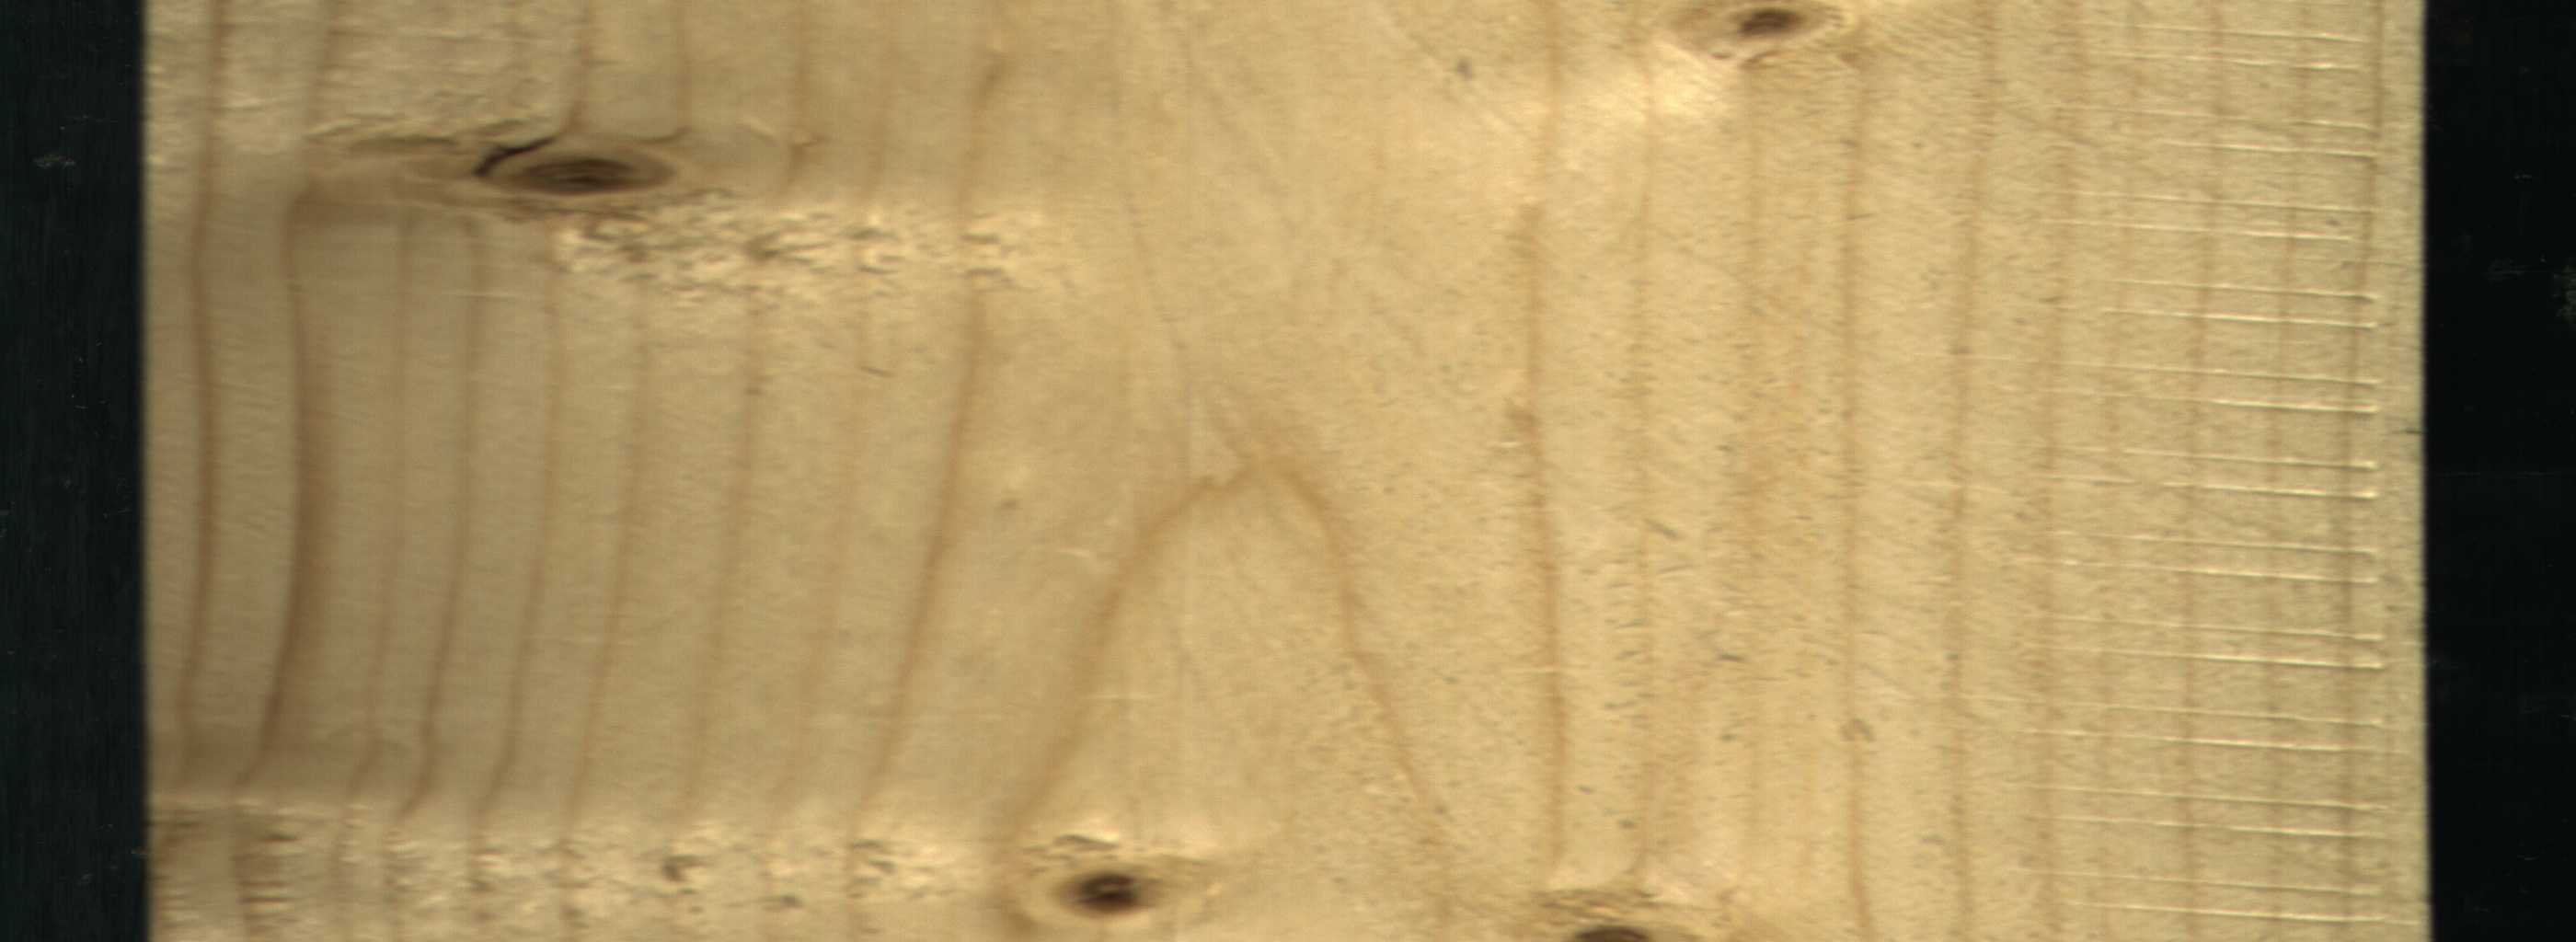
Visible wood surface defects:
knot_with_crack
Live_Knot
Live_Knot
Live_Knot